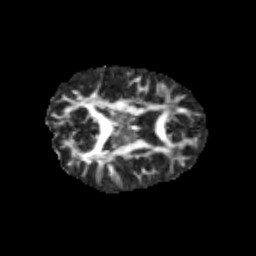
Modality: FA
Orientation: axial
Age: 10
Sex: male
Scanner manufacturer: siemens
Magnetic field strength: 3 T
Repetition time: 3.8 s
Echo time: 0.07 s